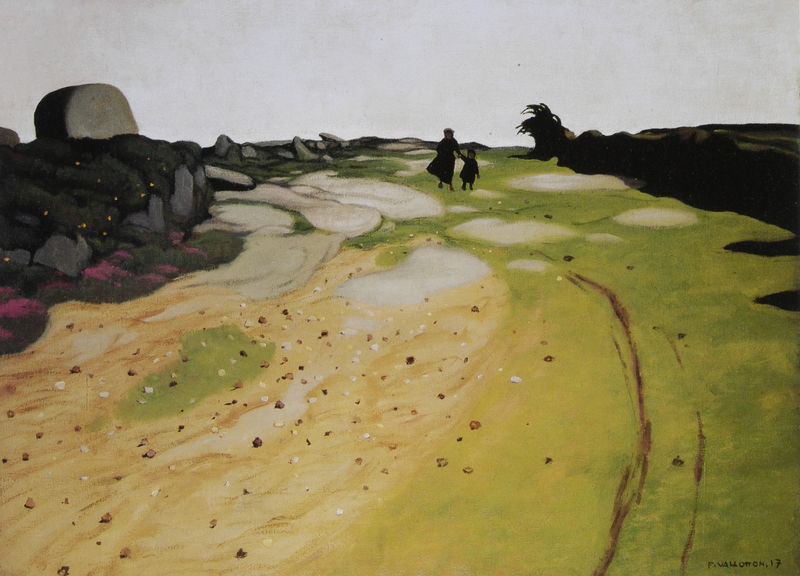
Titel: Bretonische Heidelandschaft
Künstler: Félix Vallotton
Standort: Lausanne
Institution: (Privatbesitz)
Schlagwörter: baum, blau, felsen, gemälde, hand, himmel, meer, gelb, grün, landschaft, menschen, mädchen, sand, ufer, blumen, braun, bunt, frau, grau, hell, hut, kleid, rücken, schwarz, straße, blüten, gras, rasen, rot, weg, wiese, flächig, malerei, rock, arm, stein, steine, weit, erde, feld, ferne, natur, stamm, wind, busch, gehen, pfad, boden, familie, kind, mutter, tochter, pflanzen, rosa, rückenansicht, sommer, strand, laufen, schotter, spuren, düne, fels, klippen, dunkelgrün, hecke, lila, violett, spur, sturm, einfach, junge, gründ, silhouetten, klippe, blühen, pink, flechten, spaziergang, abschied, amme, bub, einöde, erika, findlinge, heide, hälten, kiesel, landschafdt, stilistisch, wandern, wurzel, winde, moos, schlamm, steinchen, oma, findling, muter, simpel, mutter kind, entfernung, krümel, saziergang, 17, 1917, fuchsia, felöd, laufen#